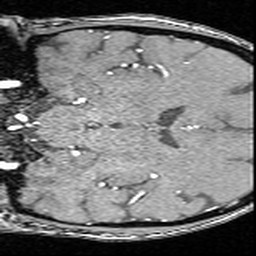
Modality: angio
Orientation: coronal
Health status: ill
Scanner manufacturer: siemens
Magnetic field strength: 3 T
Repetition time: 0.022 s
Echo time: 0.00395 s